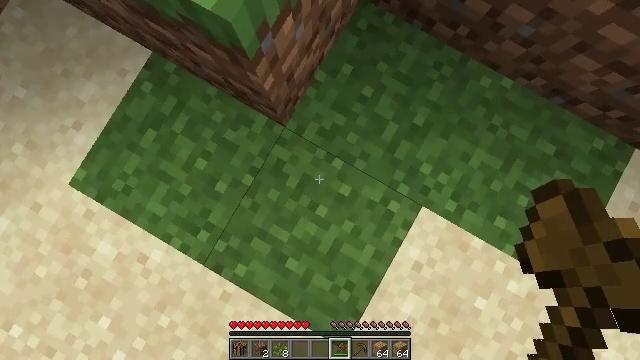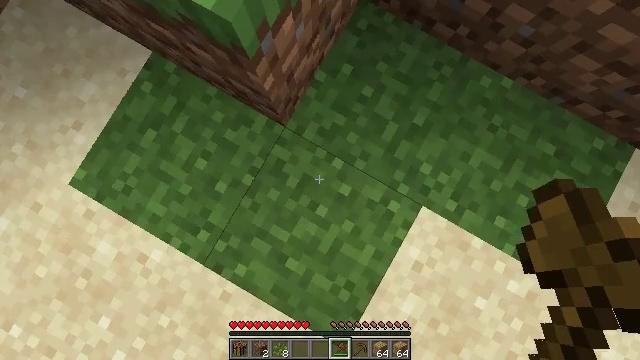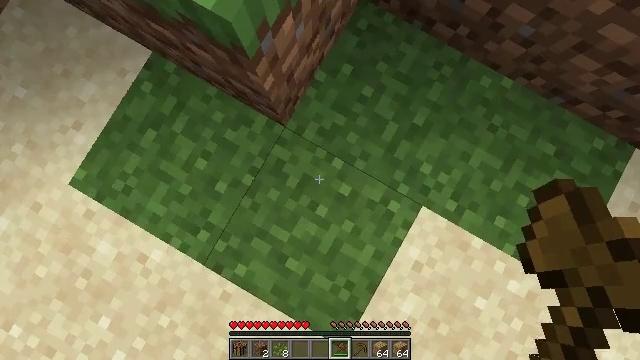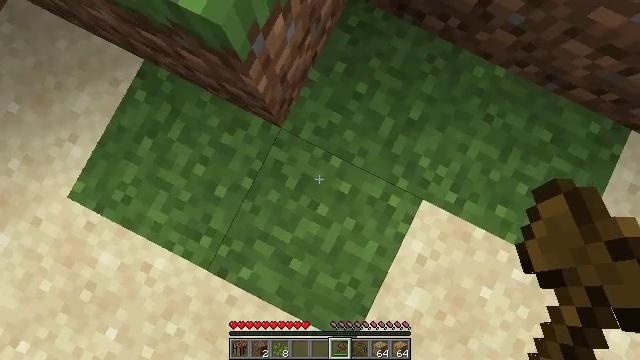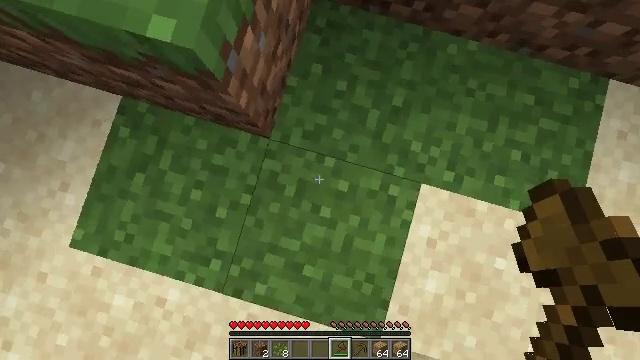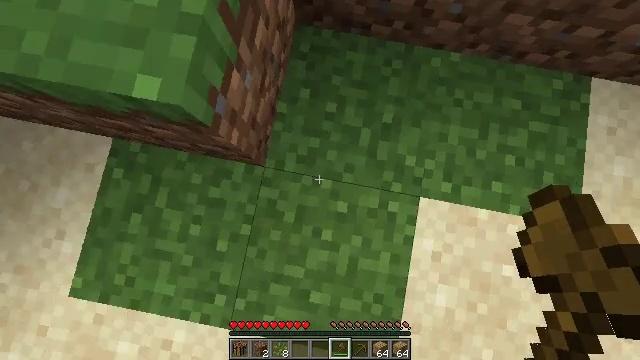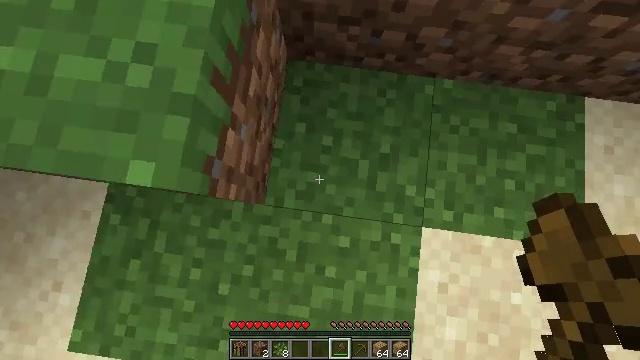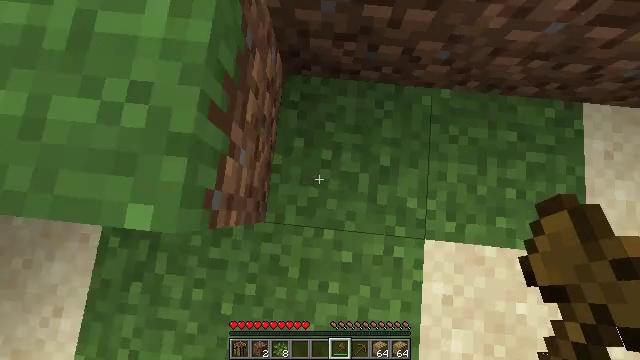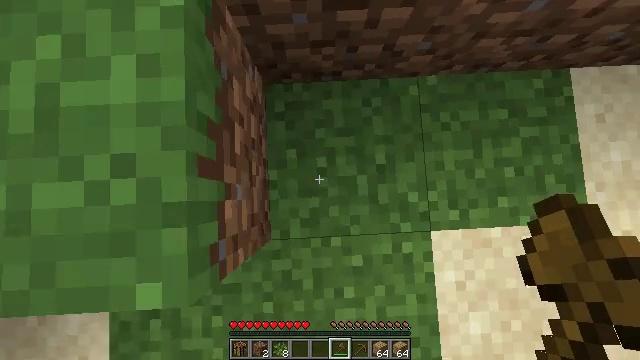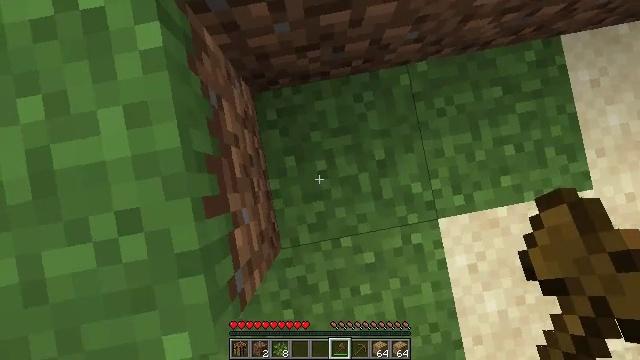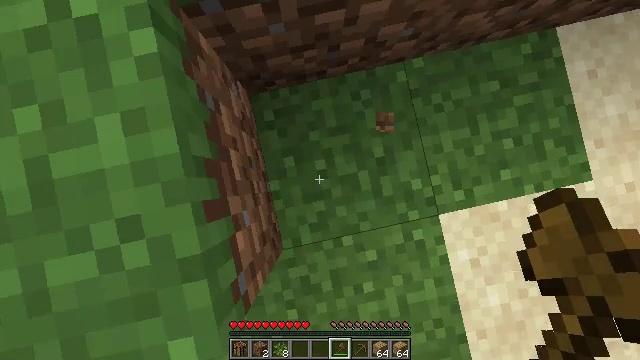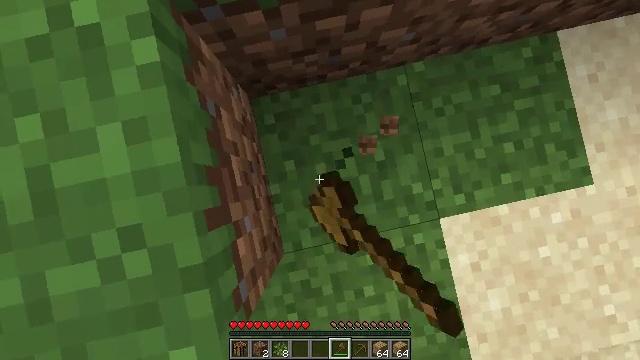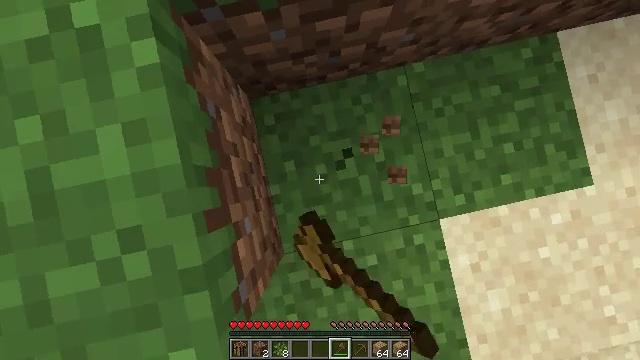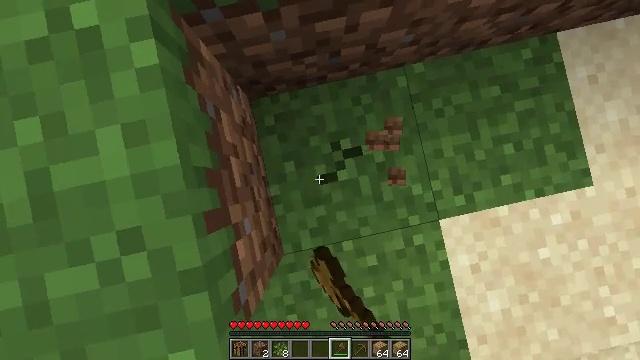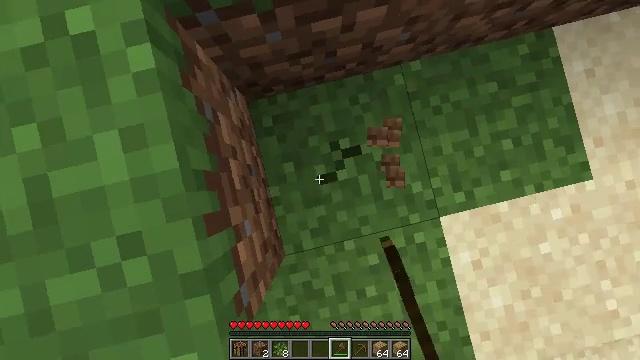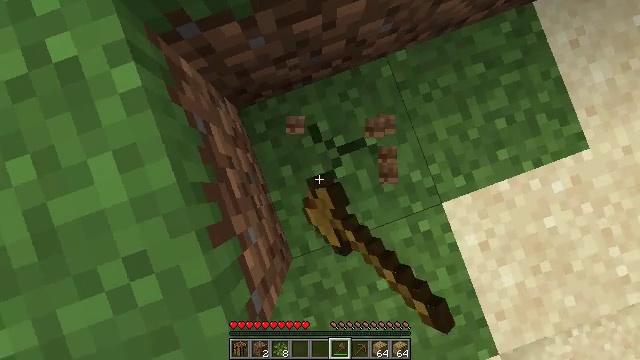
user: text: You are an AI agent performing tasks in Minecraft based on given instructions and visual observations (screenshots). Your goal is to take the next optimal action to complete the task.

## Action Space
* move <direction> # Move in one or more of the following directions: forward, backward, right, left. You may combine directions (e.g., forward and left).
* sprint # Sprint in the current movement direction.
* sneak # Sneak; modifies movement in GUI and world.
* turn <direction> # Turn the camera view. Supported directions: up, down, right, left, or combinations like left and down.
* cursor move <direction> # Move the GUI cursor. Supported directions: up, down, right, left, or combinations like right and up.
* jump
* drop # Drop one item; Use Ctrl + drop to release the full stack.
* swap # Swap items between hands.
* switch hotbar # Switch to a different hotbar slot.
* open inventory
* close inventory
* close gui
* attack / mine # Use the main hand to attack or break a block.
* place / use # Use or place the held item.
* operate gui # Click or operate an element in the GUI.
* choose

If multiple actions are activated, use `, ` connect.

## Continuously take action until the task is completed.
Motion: motion action
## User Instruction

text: Collect the grass block using a shovel.
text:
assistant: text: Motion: no_op
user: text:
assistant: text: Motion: no_op
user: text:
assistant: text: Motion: turn right
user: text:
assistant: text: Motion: turn right
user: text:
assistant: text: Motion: move forward, turn right and up
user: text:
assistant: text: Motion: move forward, turn right and up
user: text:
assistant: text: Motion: move forward, turn right
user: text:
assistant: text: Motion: turn right and down
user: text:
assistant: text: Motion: turn right and down
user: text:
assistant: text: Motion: turn right, attack / mine
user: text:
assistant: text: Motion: attack / mine
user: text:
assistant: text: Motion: attack / mine
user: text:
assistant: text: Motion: attack / mine
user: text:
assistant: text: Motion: turn right, attack / mine
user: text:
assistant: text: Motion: turn right, attack / mine
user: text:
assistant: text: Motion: turn right, attack / mine
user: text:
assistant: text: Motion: attack / mine
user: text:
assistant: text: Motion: attack / mine
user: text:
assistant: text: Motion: attack / mine
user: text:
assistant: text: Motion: attack / mine
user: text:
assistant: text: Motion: attack / mine
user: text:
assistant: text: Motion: attack / mine
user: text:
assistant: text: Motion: attack / mine
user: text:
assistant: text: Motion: attack / mine
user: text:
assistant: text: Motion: attack / mine
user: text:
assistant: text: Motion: attack / mine
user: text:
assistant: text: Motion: attack / mine
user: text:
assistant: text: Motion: attack / mine
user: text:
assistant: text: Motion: attack / mine
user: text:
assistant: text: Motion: attack / mine